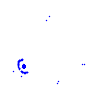
Particle: pion